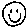
Label: smiley face